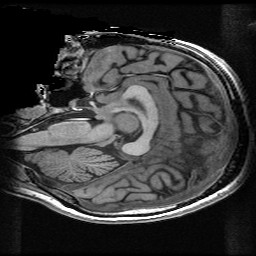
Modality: T1w
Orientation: sagittal
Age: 30
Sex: male